Question: I have 15 usernames with me, I need to pull worklog entries of these users and manipulate it from JAVA client
Below are the jar files am using to connect JIRA api and fetch values

The code is pasted below
'''
public class JiraConnector {
JiraRestClient jira;
public JiraConnector() throws URISyntaxException {
String url = prop().getUrl();
String userName = prop().getUser() ;
String password = prop().getpwd() ;
JerseyJiraRestClientFactory clientFactory = new JerseyJiraRestClientFactory();
jira = clientFactory.createWithBasicHttpAuthentication(new URI(url),
userName, password);
System.out.println("Connection established to >> " + url);
}
public void printIssueDetails(String jiraNumber) {
System.out.println("JiraNumber is " + jiraNumber);
Issue issue = jira.getIssueClient().getIssue(jiraNumber, null);
System.out.println(issue.getSummary());
System.out.println(issue.getDescription());
}
public void printUserWorkLog(String userName) {
System.out.println("user details invoked ... ");
User user = jira.getUserClient().getUser(userName, null);
System.out.println(user.getDisplayName());
System.out.println(user.getEmailAddress());
}
'''
For any given username, am able to print his displayName and emailAdress (all those basic infos).
. Not sure how to proceed
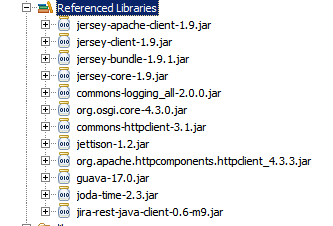
Answer: You can find all worklog records for selected issue:
'''
List<Worklog> worklogByIssue = ComponentAccessor.getWorklogManager().getByIssue(issue);
'''
After that you can parse all worklog records to determine for what user this record created:
'''
for (Worklog worklogByIssueItem : worklogByIssue)
{
int timeSpent = worklogByIssueItem.getTimeSpent().intValue();
String worklogAuthorName = worklogByIssueItem.getAuthorObject().getName();
...
}
'''
And last task is search of issues by some params:
'''
public static List<Issue> searchIssues(SearchParametersAggregator searchParams)
{
String jqlQuery = searchParams.getJqlQuery();
String projectId = searchParams.getProjectId();
String condition = createCondition(jqlQuery, projectId);
JqlQueryBuilder jqlQueryBuilder = prepareJqlQueryBuilder(condition);
return searchIssues(jqlQueryBuilder);
}
static List<Issue> searchIssues(JqlQueryBuilder jqlQueryBuilder)
{
Query query = jqlQueryBuilder.buildQuery();
SearchService searchService = ComponentAccessor.getComponent(SearchService.class);
try
{
ApplicationUser applicationUser = ComponentAccessor.getJiraAuthenticationContext().getUser();
User user = applicationUser.getDirectoryUser();
SearchResults searchResults = searchService.search(user, query, PagerFilter.getUnlimitedFilter());
List<Issue> issues = searchResults.getIssues();
return issues;
}
catch (SearchException e)
{
LOGGER.error("Error occurs during search of issues");
e.printStackTrace();
}
return new ArrayList<Issue>();
}
static JqlQueryBuilder prepareJqlQueryBuilder(String condition)
{
try
{
Query query = jqlQueryParser.parseQuery(condition);
JqlQueryBuilder builder = JqlQueryBuilder.newBuilder(query);
return builder;
}
catch (JqlParseException e)
{
throw new RuntimeException("JqlParseException during parsing jqlQuery!");
}
}
'''